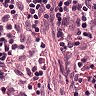
Metastatic tissue present: no